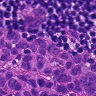
Metastatic tissue present: yes